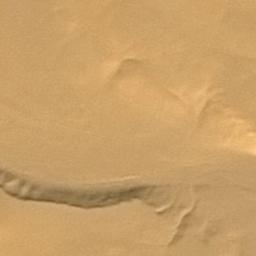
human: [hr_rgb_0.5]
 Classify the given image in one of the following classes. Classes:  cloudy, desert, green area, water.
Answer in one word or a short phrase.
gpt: desert